Question: Count the number of objects in the diagram.
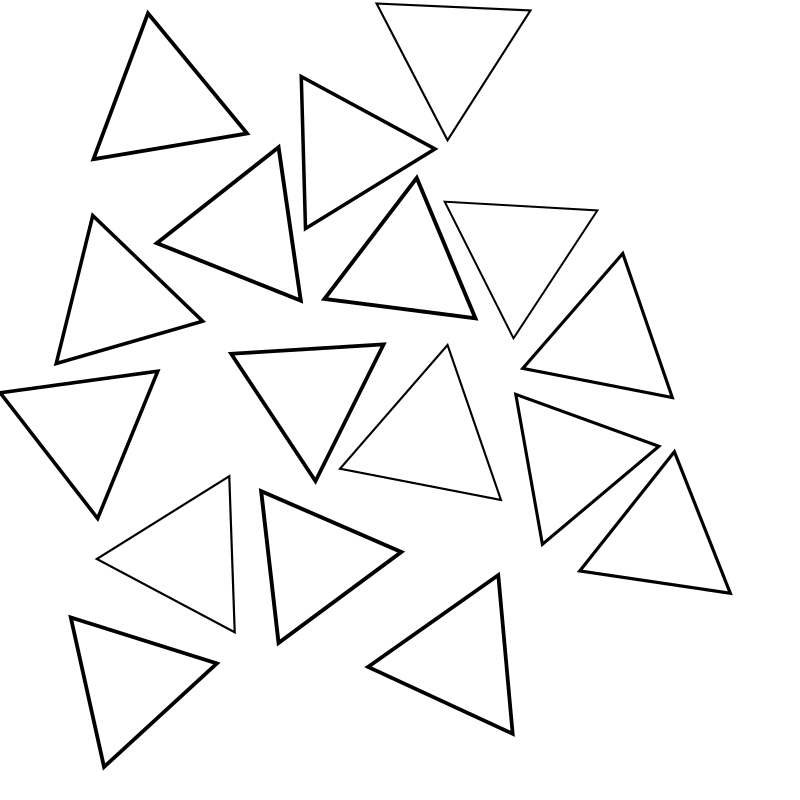
Answer: 17